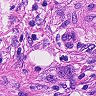
Metastatic tissue present: yes